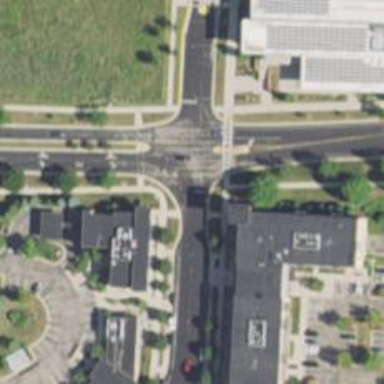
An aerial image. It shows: Stop road.